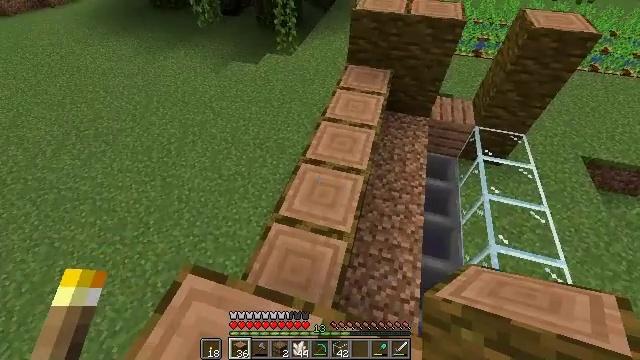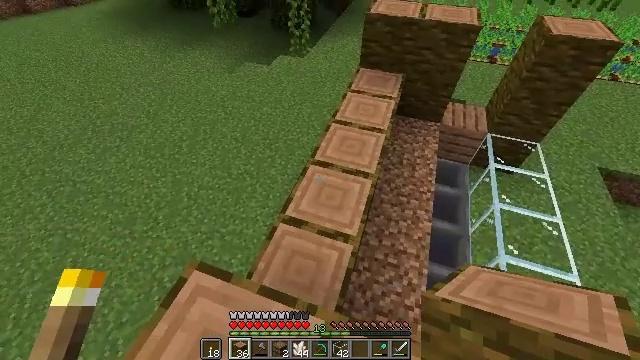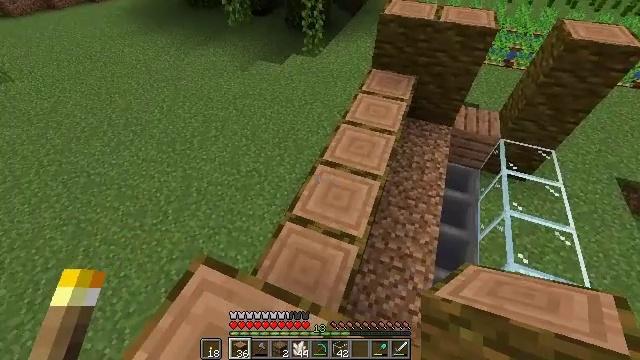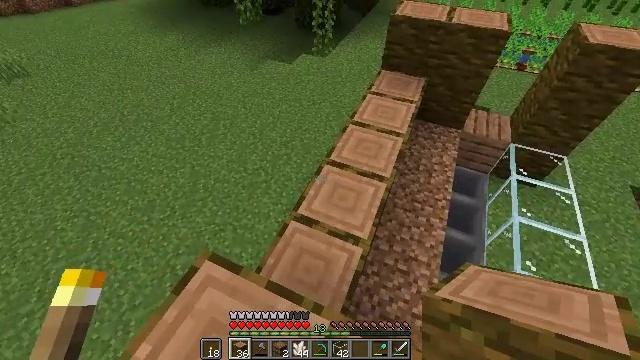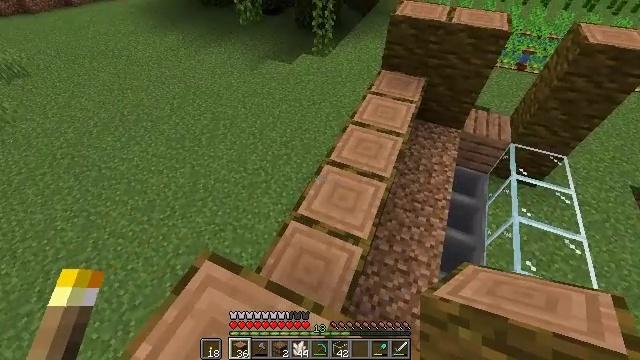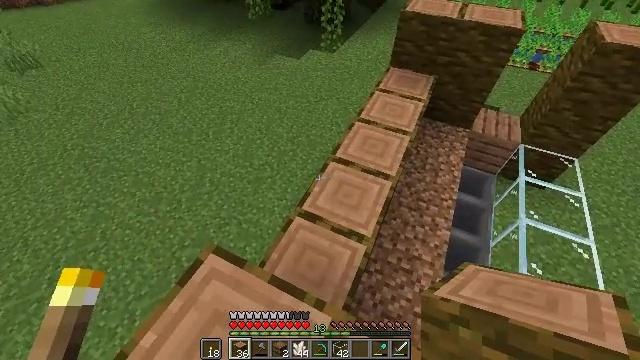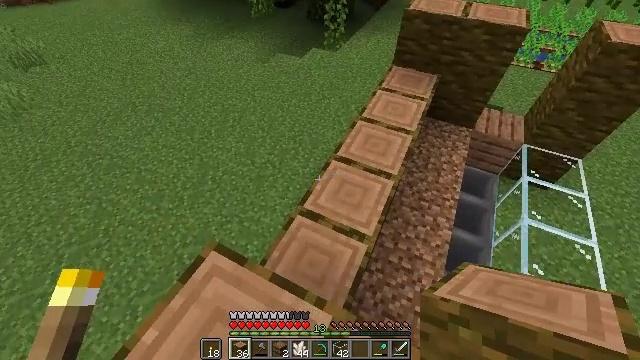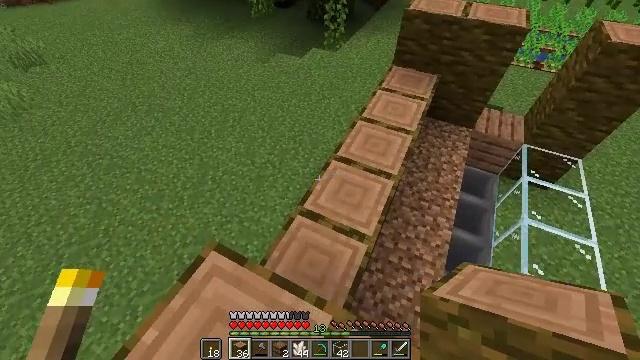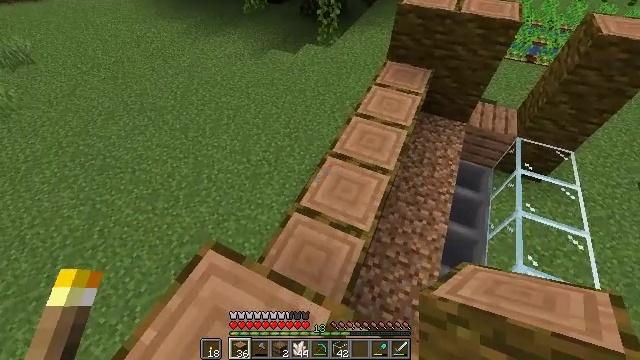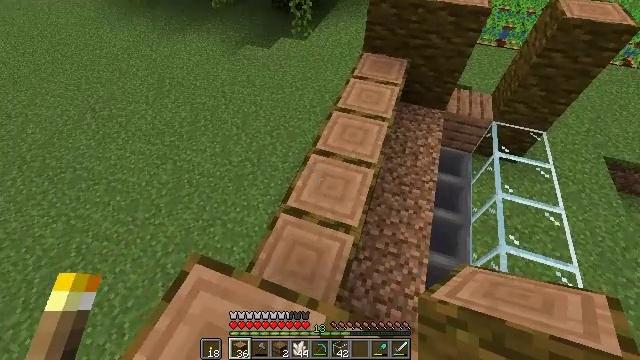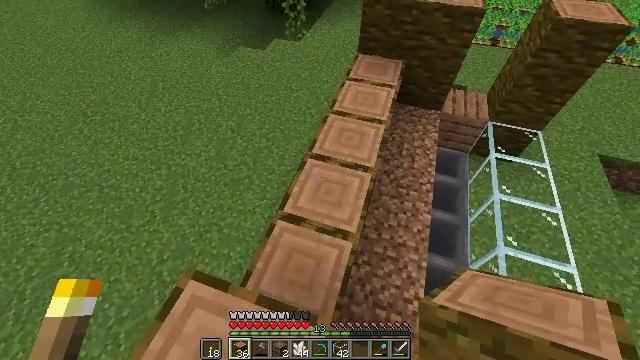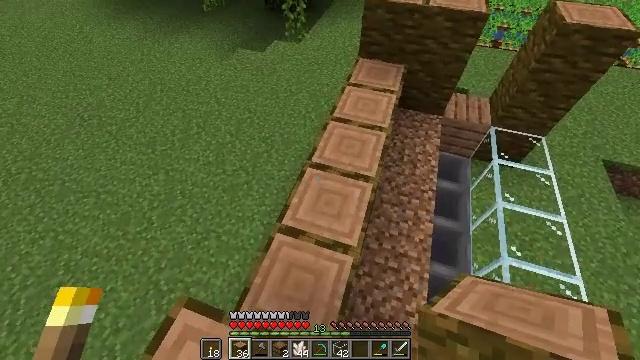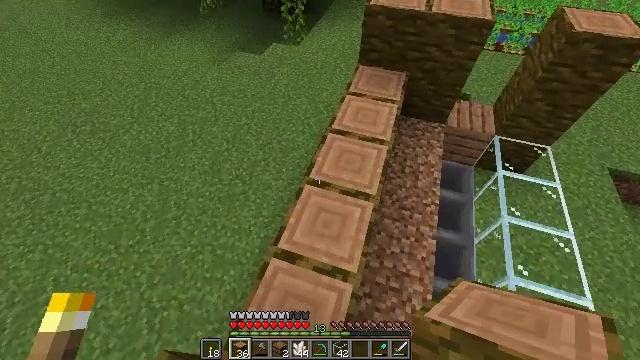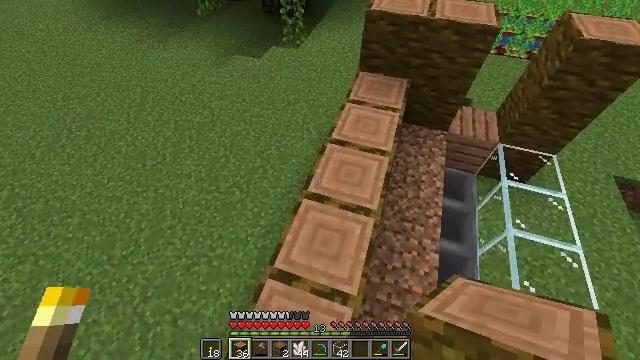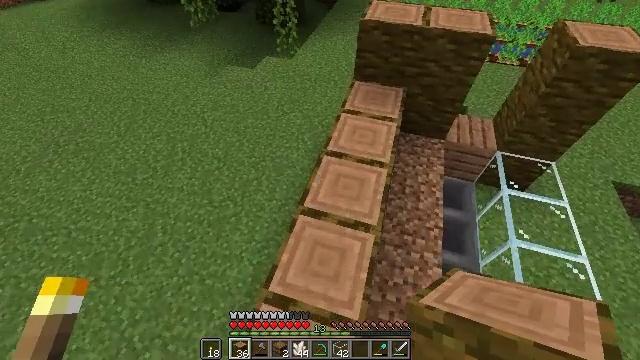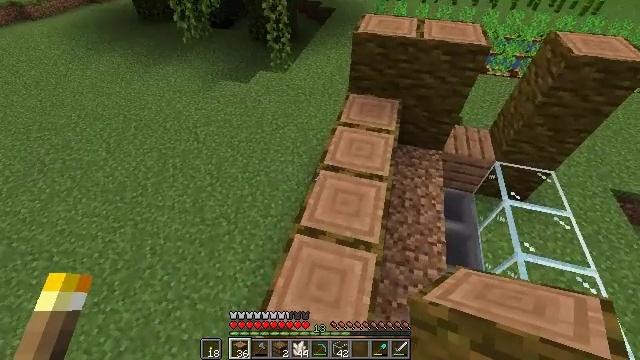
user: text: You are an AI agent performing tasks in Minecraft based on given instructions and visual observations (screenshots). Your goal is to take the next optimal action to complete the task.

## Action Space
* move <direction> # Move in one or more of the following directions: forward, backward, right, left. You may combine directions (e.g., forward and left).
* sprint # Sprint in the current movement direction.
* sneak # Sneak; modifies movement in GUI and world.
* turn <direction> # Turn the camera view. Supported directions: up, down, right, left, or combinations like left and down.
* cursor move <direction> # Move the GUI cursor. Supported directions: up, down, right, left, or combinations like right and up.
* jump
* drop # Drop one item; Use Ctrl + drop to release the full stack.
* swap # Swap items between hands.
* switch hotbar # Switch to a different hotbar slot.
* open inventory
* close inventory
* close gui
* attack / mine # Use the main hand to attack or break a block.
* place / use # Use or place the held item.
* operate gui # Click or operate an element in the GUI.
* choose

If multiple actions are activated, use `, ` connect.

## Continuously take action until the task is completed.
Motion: motion action
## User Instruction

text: Retrieve jungle planks by mining.
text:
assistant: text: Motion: turn left
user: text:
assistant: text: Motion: turn left
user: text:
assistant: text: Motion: turn left
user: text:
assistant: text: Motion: no_op
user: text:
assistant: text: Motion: turn left
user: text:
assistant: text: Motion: no_op
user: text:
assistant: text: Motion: no_op
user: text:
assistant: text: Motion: turn right
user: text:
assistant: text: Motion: move forward, turn right and down
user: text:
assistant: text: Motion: move forward, turn right
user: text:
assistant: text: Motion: move forward
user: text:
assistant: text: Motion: move forward
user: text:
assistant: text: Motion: move forward
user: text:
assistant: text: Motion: move forward, turn right and up
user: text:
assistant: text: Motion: move forward, turn right and up
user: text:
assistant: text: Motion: move forward, turn up
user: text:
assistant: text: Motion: move forward, turn right and up
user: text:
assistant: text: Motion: move forward, turn right and up
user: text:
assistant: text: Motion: move forward
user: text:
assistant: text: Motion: move forward
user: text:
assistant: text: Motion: move forward
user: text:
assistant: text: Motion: move forward
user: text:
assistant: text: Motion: move forward
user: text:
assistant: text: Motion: move forward
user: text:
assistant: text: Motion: move forward, turn left
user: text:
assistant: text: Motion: move forward, turn left
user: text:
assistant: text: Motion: move forward, turn left
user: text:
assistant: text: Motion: move forward, turn left
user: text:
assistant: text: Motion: move forward and move left
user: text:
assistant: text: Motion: move forward and move left